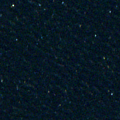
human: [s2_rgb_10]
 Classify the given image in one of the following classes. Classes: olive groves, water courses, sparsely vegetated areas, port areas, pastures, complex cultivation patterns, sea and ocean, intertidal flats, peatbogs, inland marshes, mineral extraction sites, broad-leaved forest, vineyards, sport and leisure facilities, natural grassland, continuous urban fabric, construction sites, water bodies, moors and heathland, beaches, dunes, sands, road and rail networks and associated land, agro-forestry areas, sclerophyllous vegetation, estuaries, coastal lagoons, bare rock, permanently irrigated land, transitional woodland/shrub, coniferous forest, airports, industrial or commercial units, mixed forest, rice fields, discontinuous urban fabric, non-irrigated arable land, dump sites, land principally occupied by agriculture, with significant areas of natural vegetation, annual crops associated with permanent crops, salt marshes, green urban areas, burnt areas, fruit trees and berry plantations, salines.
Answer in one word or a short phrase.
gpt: sea and ocean